Field crop: maize
Growth stage: 2
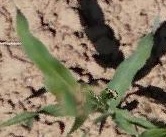
Species: maize